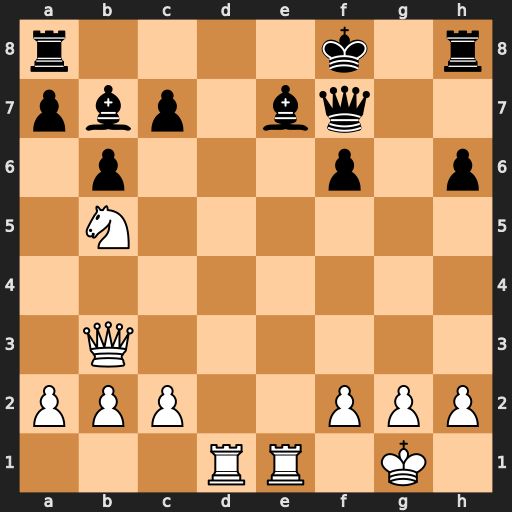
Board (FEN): r4k1r/pbp1bq2/1p3p1p/1N6/8/1Q6/PPP2PPP/3RR1K1
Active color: w
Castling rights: -
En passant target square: -
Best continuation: Qxf7+ Kxf7 Rd7 Rhe8 Rxc7